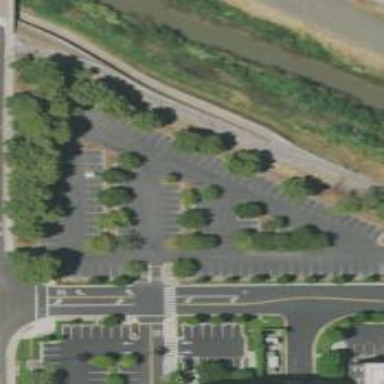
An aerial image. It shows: Asphalt parking aisle off service road.